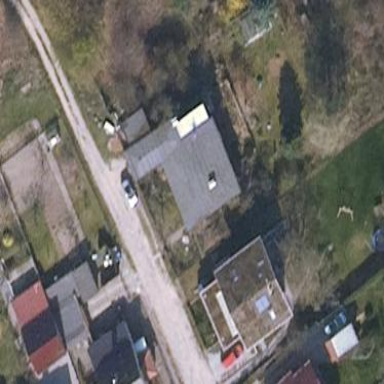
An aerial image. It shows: Detached building.